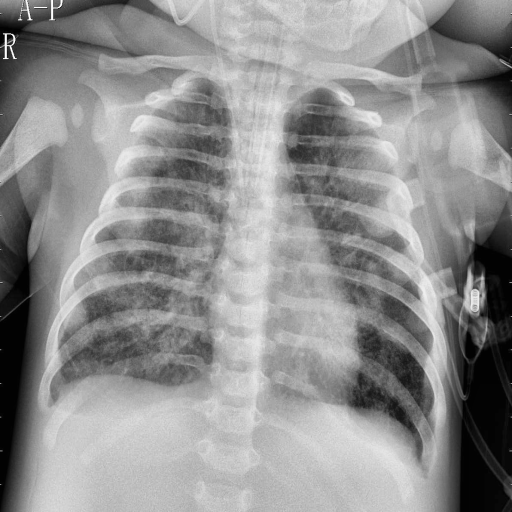
Finding: PNEUMONIA